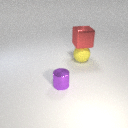
large yellow rubber sphere below large red metal cube